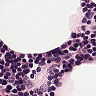
Metastatic tissue present: no